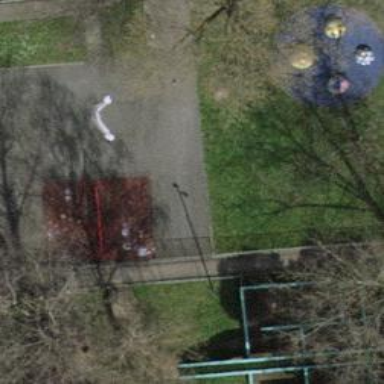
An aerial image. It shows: Playground area for leisure activities on the land.